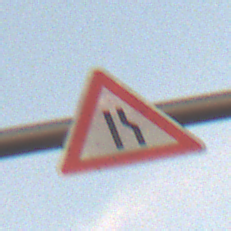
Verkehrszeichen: EinseitigVerengteFahrbahnRechts
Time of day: SunriseSunset
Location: Outdoor (Nature)
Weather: PartlyCloudy
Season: NotSpecified
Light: Natural